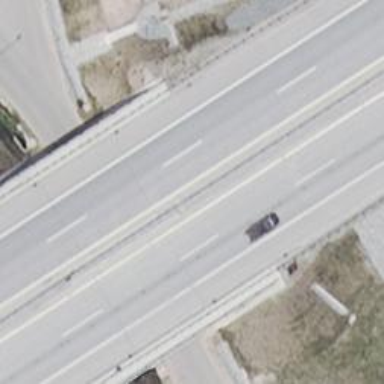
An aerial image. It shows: Bridge over motorway.